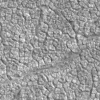
Atmospheric dust classification: not_dusty